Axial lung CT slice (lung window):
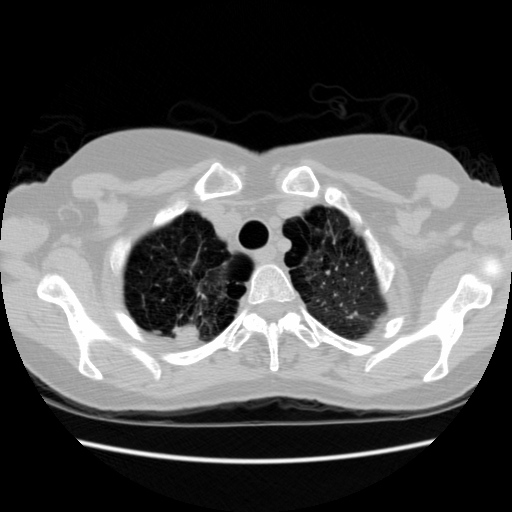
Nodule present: no